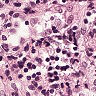
Metastatic tissue present: no